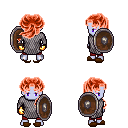
a pixel art fantasy rpg character, male body template, dark elf, purple skin, chain mail, red pants, red princess hairstyle, gold gloves, brown slippers, shield, four views (front, back, left, right), 2x2 character sprite sheet, small pixel art, hard edges, no anti-aliasing